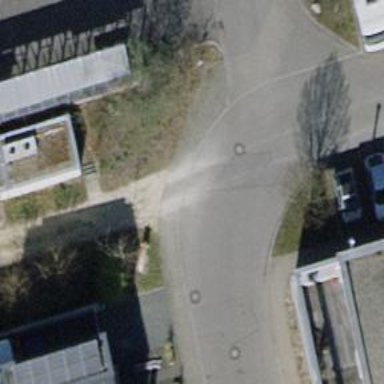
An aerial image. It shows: Path surfaced with fine gravel.